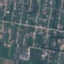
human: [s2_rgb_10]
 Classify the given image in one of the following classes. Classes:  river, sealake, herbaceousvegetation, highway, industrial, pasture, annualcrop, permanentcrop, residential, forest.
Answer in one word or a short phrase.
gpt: Residential